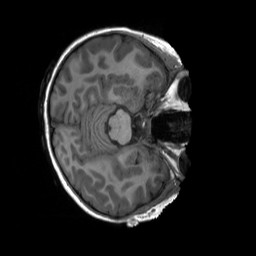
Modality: T1w
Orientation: axial
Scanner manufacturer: siemens
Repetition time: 2.3 s
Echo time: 0.00229 s